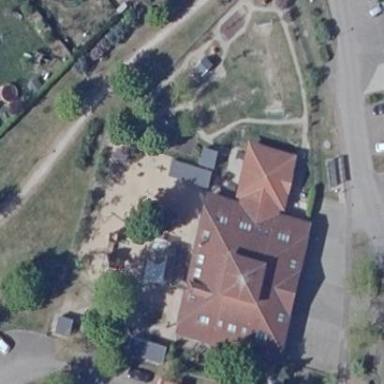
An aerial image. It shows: Kindergarten.